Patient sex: F
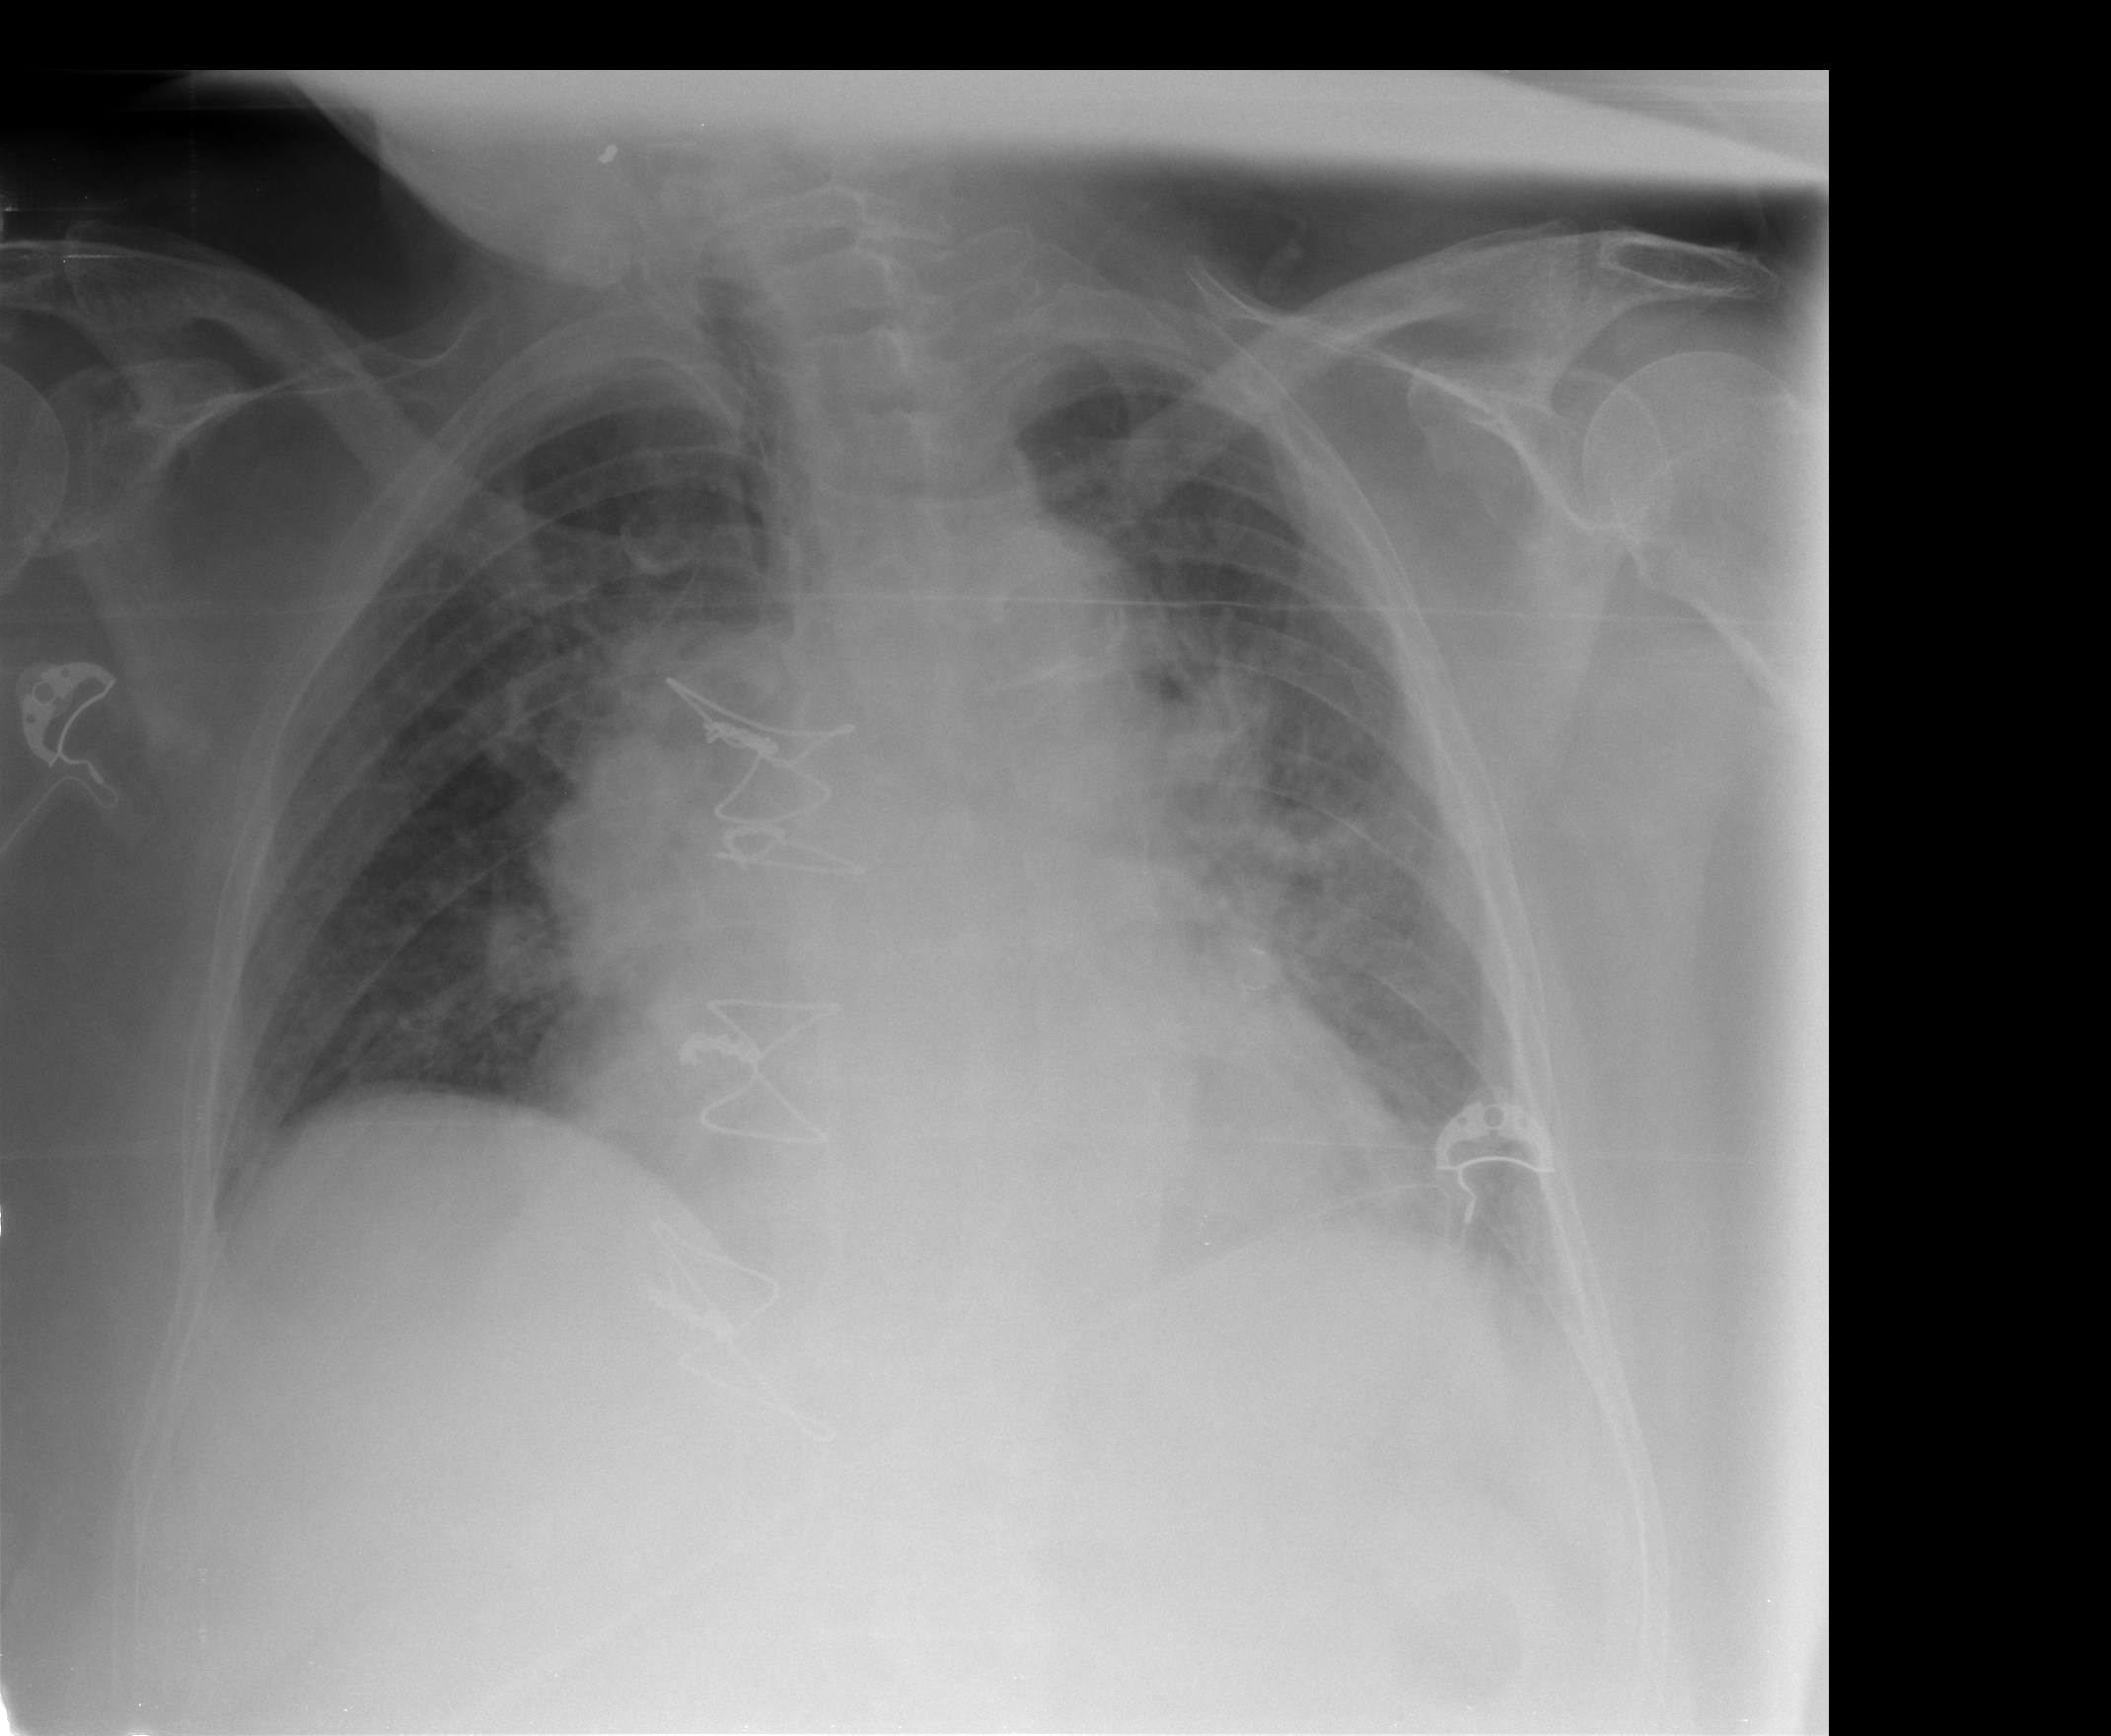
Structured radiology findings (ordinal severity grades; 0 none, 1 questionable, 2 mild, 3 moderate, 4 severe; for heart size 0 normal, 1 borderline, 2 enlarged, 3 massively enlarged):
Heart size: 2
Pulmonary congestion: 2
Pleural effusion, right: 0
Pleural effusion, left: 2
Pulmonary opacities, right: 2
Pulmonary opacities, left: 2
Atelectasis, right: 0
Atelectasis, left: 2